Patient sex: M
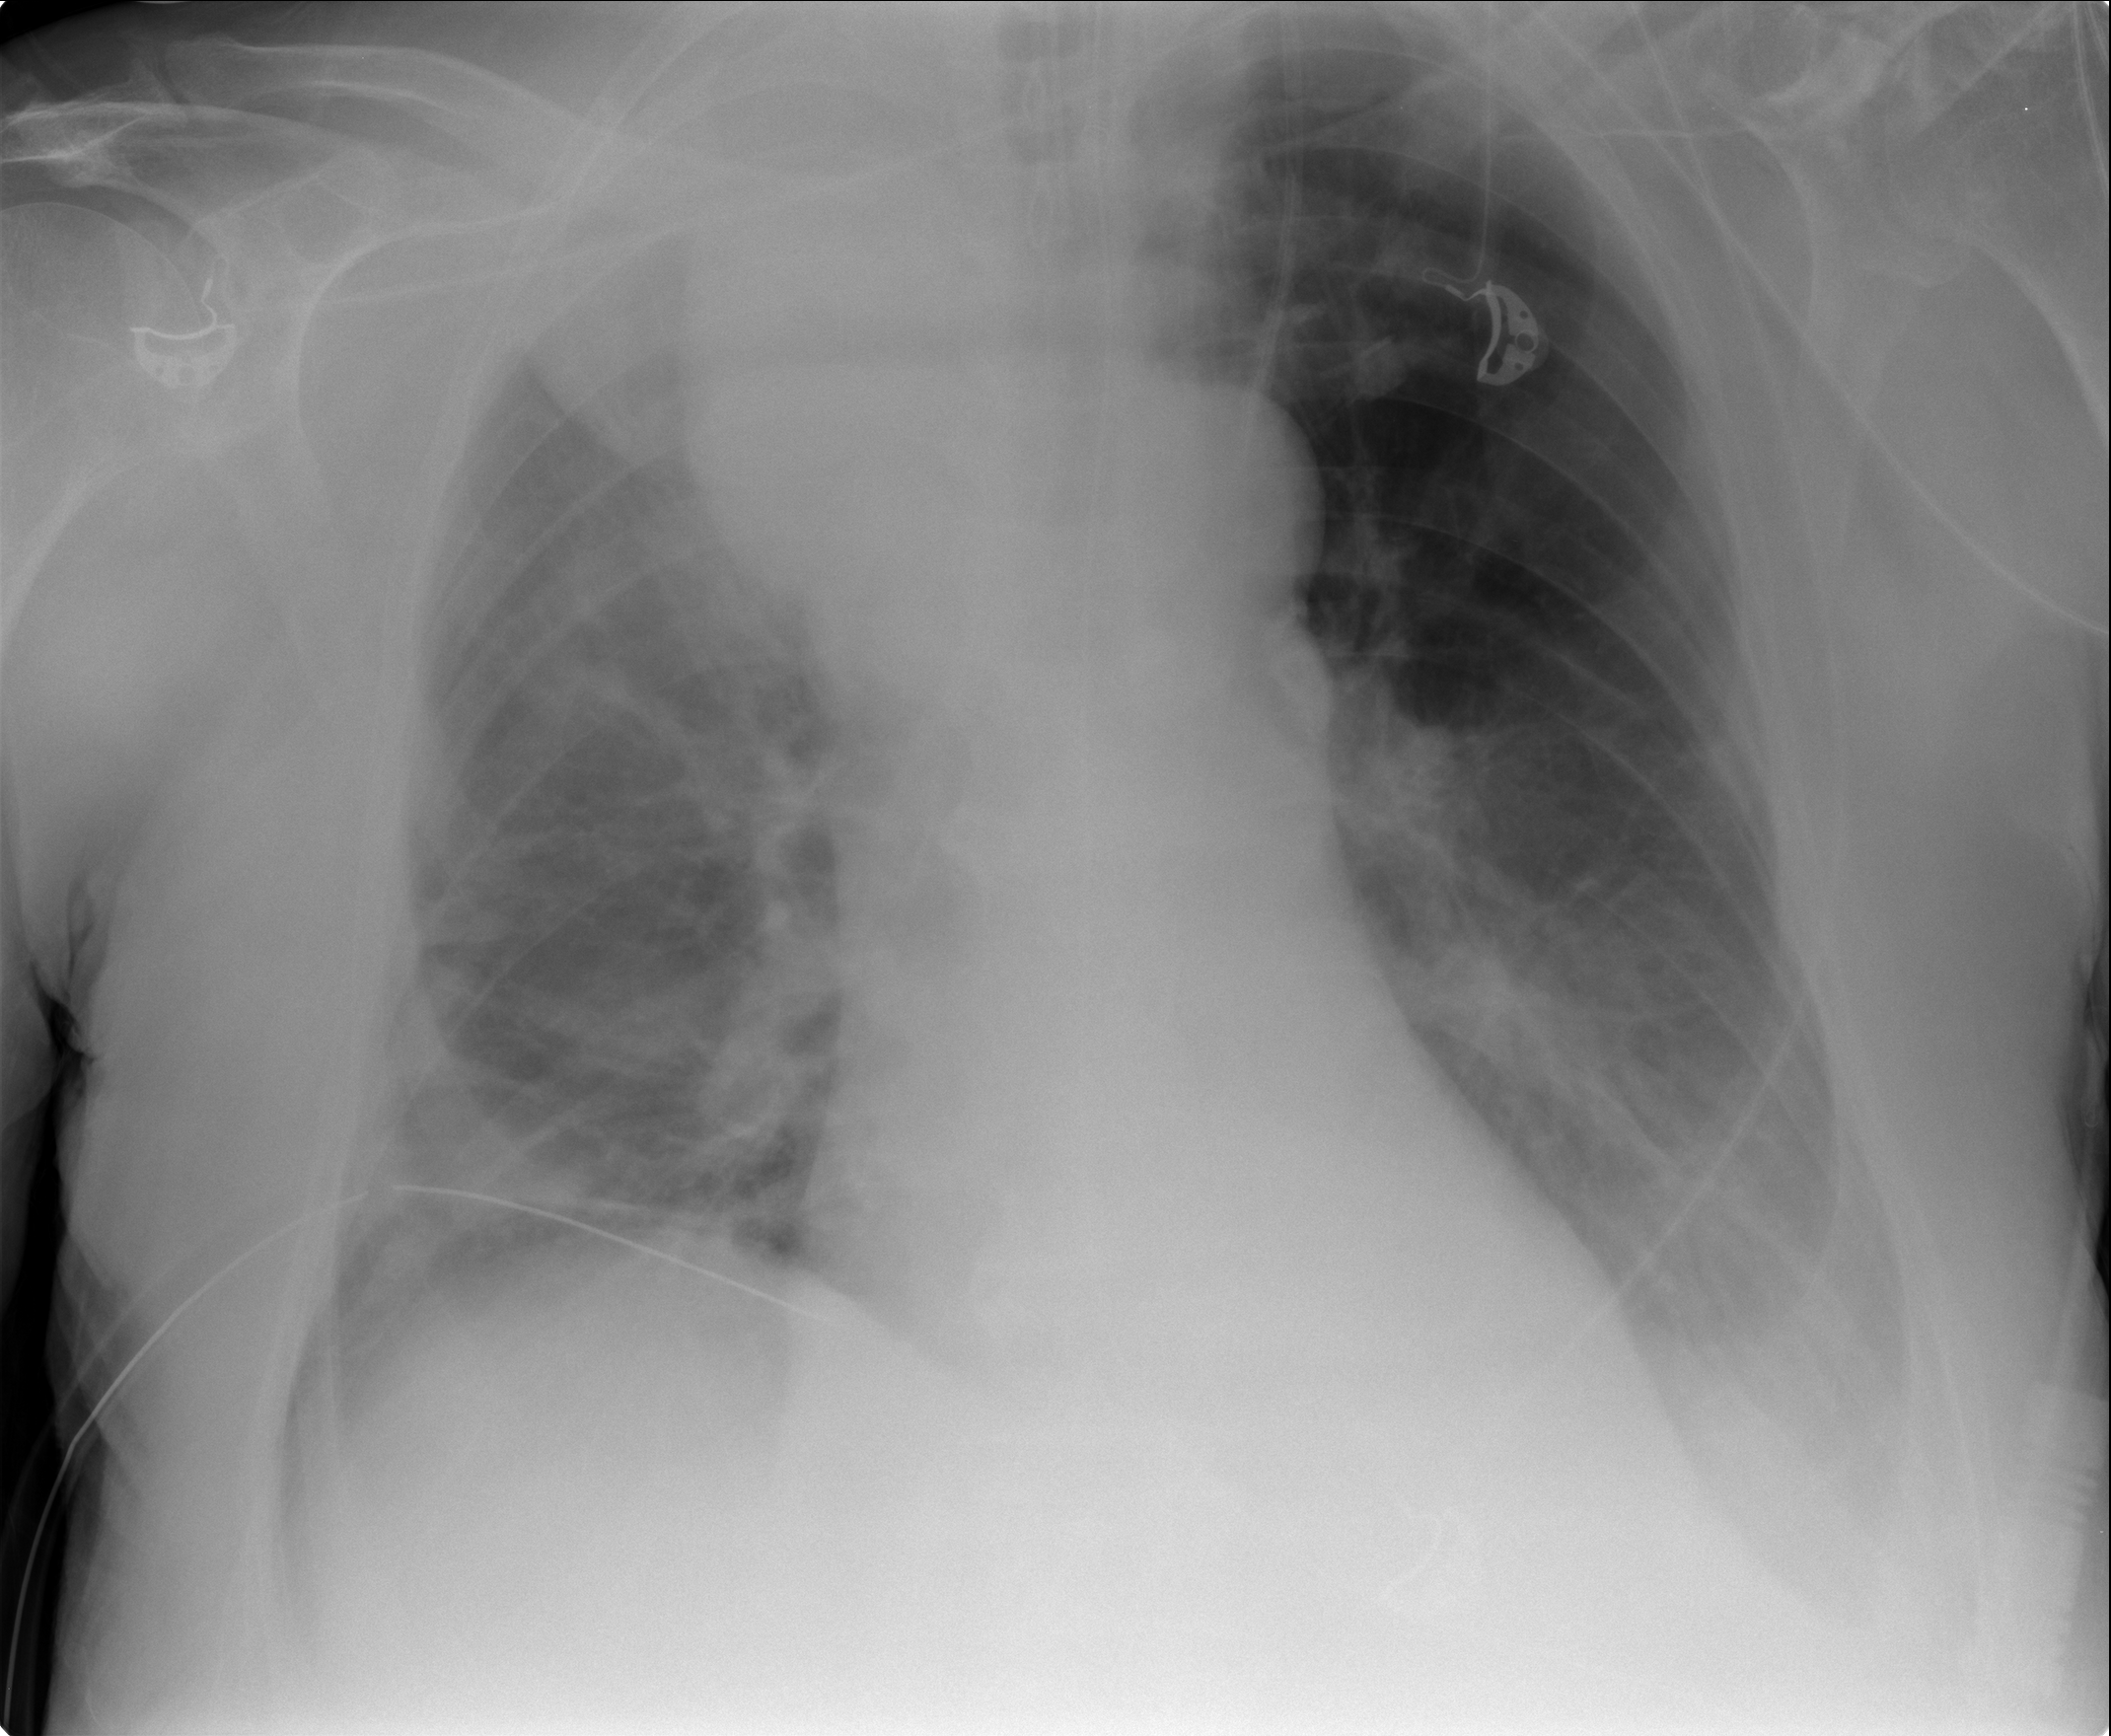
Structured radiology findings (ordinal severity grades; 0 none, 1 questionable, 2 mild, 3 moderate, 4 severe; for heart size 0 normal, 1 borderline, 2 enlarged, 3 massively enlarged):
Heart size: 0
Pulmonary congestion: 0
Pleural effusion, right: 2
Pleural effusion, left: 2
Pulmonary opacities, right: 1
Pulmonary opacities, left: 0
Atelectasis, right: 3
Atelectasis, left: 2